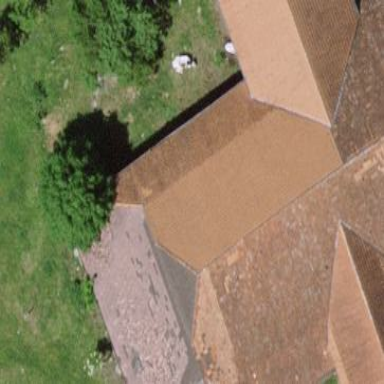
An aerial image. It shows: Farm building.